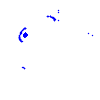
Particle: electron